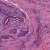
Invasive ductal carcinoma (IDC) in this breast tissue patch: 1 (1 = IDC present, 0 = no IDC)